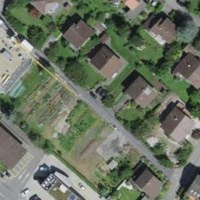
EUNIS habitat code: 54
Species observed at this site:
Nicandra physalodes